Question:
So I've created a TableView as below, but I have quite an annoying problem.
When I come to this VC, I click Choose User, and I selected user Atoshum.
When I scroll down, this top cell goes off screen as I scroll through the bottom cells.
When I scroll back up, the cell has reverted to a default (or occasionally, takes the value of another cell).
I make the cells as such.
'''
static NSString *CellIdentifier = @"Cell";
DMSDrugInstanceCell *Cell = [tableView dequeueReusableCellWithIdentifier:CellIdentifier];
if (!Cell) {
Cell = [[DMSDrugInstanceCell alloc] initWithStyle:UITableViewCellStyleDefault reuseIdentifier:CellIdentifier];
}
Cell.chooseUserButton.tag = indexPath.row;
[Cell.chooseUserButton addTarget:self
action:@selector(performSegue:)
forControlEvents:UIControlEventTouchUpInside];
return Cell;
'''
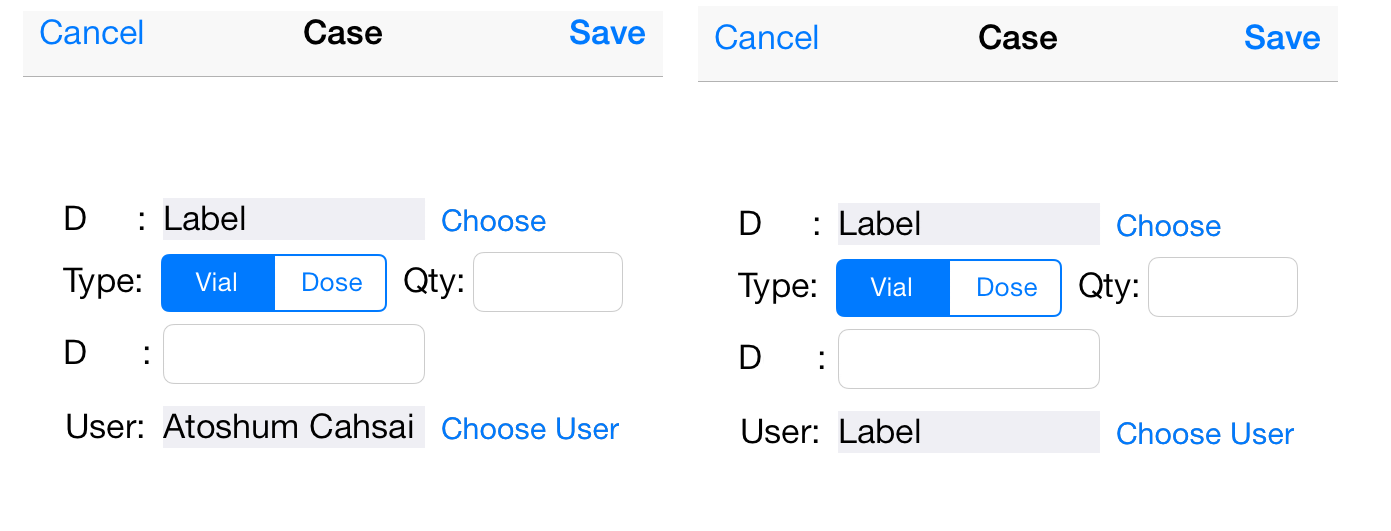
Answer: In the cell creation you dont ever set any values. All you do is set the tag and then add an event target. If you want it to keep the choose, you need to store/save that choice when it is made and then in the cell create, set it based on that saved value.